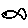
Label: fish